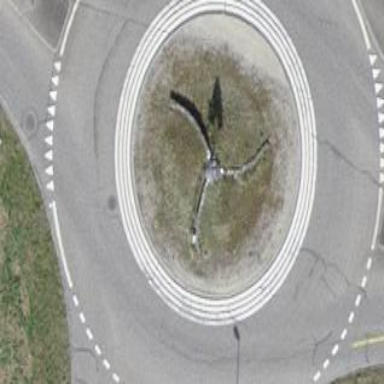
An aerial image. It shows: Roundabout on primary highway.